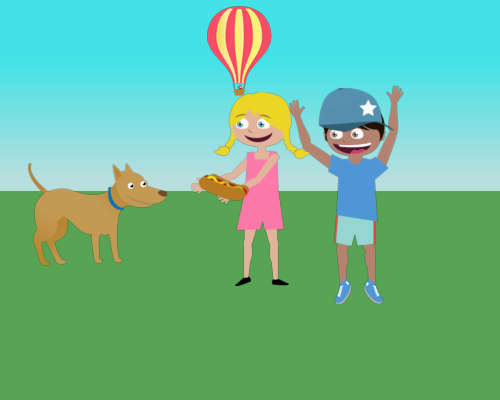
A cheerful blonde girl is positioned in the center of the frame,holding hot dogs in her hands. Behind her, a boy wearing a blue and white star hat raises his hands in excitement, showcasing a wide grin. To the left, dog. In the background, the skyline is visible.